Field crop: maize
Growth stage: 2
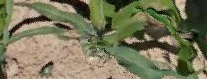
Species: maize